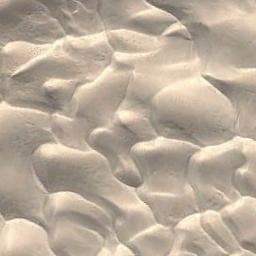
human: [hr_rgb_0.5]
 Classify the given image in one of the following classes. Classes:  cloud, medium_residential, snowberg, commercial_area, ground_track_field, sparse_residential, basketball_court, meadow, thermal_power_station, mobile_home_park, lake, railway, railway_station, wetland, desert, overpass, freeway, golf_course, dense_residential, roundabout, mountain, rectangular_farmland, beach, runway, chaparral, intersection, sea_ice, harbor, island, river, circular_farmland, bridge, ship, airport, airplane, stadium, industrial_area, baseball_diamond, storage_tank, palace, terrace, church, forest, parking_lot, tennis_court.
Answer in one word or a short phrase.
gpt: desert